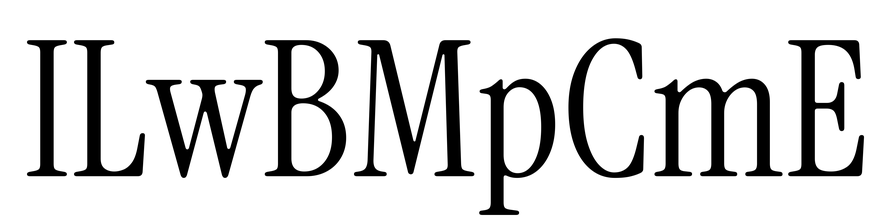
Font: InstrumentSerif-Regular